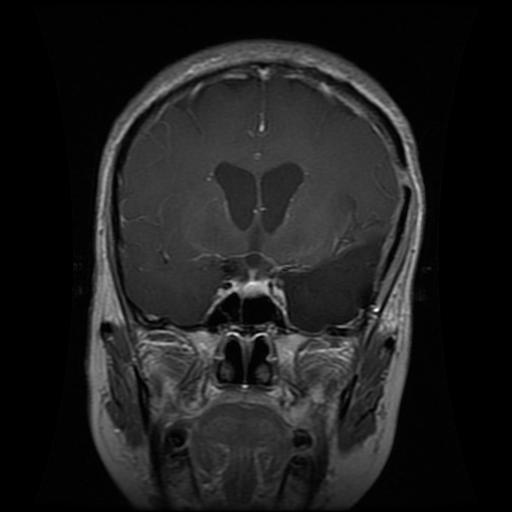
Label: glioma